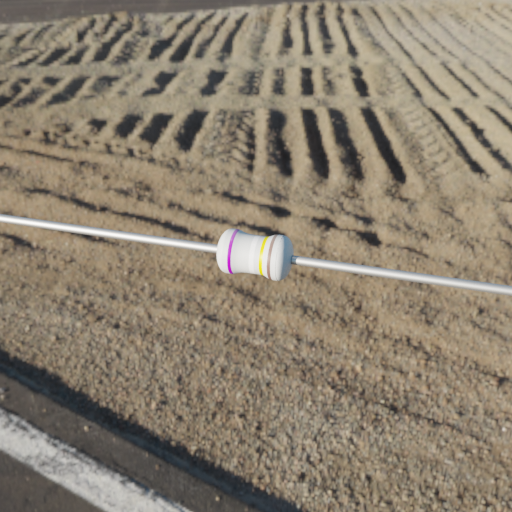
Resistor colour bands (in order): violet, white, yellow, brown